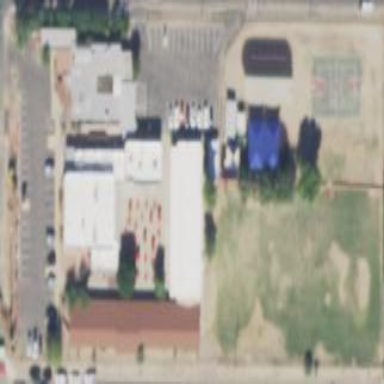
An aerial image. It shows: School.